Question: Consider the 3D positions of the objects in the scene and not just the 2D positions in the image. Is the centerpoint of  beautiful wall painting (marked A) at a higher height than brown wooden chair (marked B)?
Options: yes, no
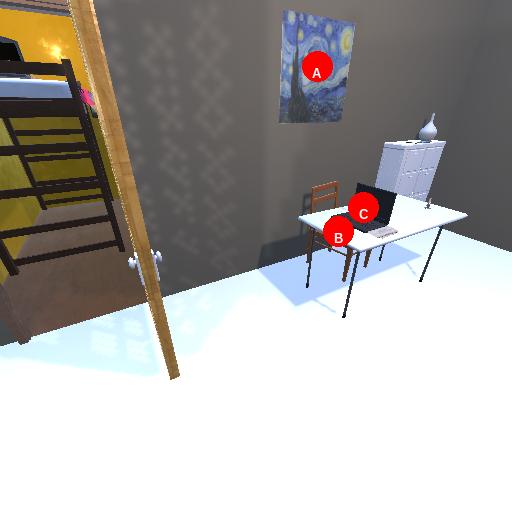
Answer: yes